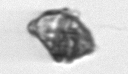
Label: Kryptoperidinium_triquetrum